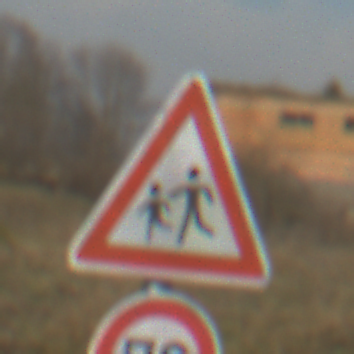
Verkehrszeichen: KinderRechts
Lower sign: Geschwindigkeit70
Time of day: MorningAfternoon
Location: Outdoor (Nature)
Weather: Clear
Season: NotSpecified
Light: Natural